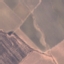
Label: AnnualCrop